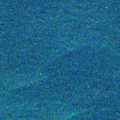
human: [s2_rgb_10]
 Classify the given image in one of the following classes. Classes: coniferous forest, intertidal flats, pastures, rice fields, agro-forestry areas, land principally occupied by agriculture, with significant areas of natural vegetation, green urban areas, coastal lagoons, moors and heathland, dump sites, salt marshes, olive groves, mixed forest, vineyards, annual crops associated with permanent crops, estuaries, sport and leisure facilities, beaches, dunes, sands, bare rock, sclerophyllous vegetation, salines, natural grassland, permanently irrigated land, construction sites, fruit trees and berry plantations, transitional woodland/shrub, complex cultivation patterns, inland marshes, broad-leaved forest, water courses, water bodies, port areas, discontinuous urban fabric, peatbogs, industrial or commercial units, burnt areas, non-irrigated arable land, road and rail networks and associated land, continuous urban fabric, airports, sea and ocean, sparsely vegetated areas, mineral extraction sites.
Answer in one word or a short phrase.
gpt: sea and ocean